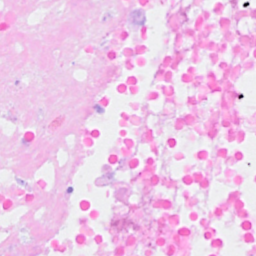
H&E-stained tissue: Breast